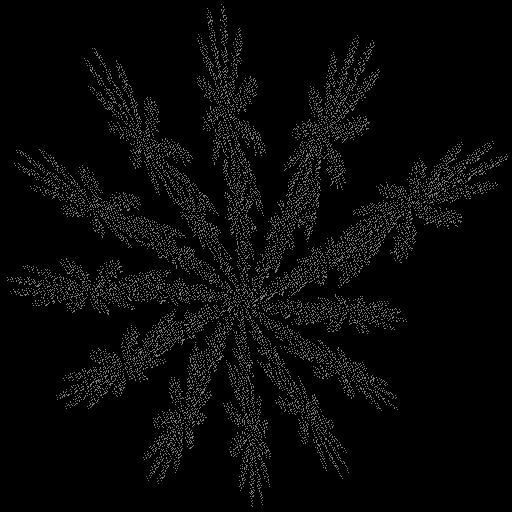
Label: swirl